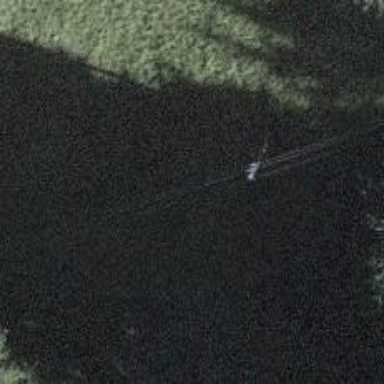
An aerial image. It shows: Minor power line.